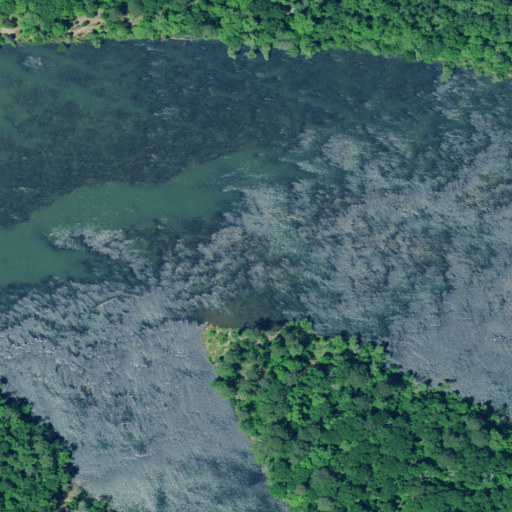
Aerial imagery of bar in South Carolina named Freshley Shoals containing open water, mixed forest, woody wetlands, evergreen forest, and herbaceous wetlands